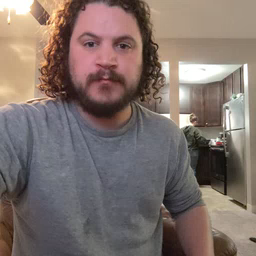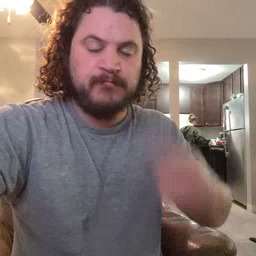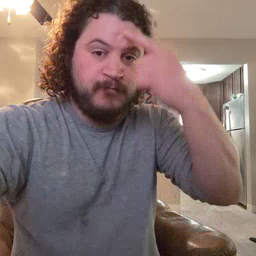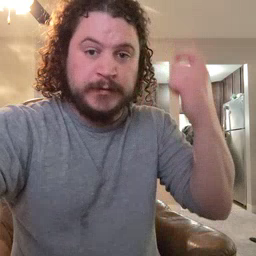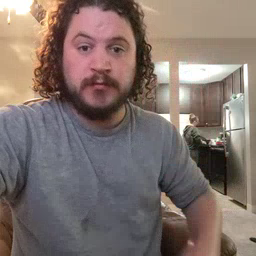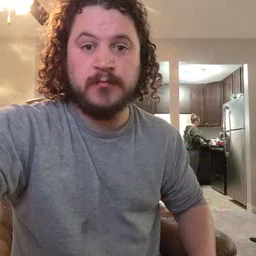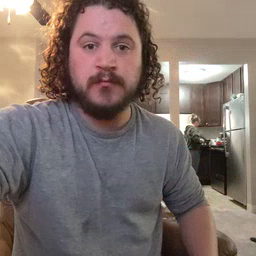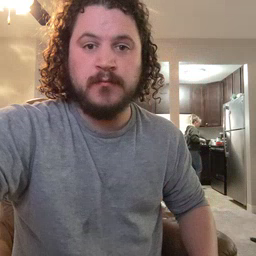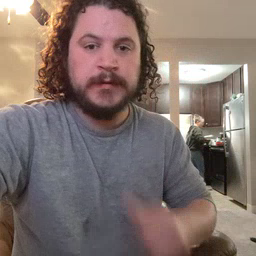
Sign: because